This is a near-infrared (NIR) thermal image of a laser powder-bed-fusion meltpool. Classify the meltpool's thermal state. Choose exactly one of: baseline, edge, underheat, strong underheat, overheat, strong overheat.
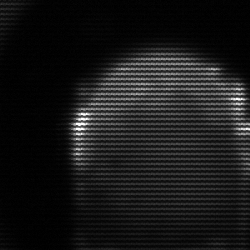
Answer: edge